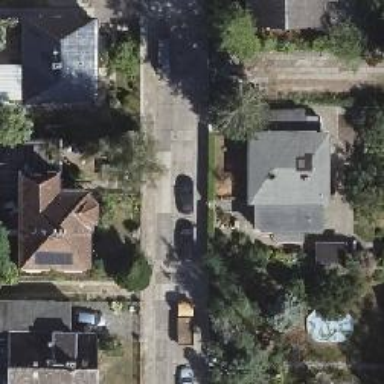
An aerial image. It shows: Residential road surfaced with concrete plates.